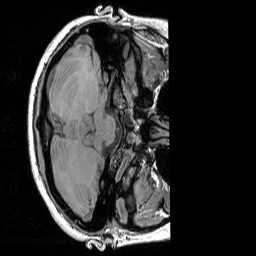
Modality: T1w
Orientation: axial
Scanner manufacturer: siemens
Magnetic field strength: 3 T
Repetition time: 1.83 s
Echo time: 0.00303 s